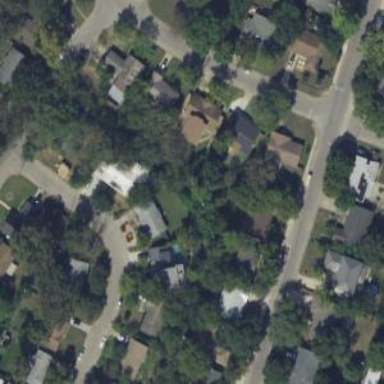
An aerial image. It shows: Neighborhood.